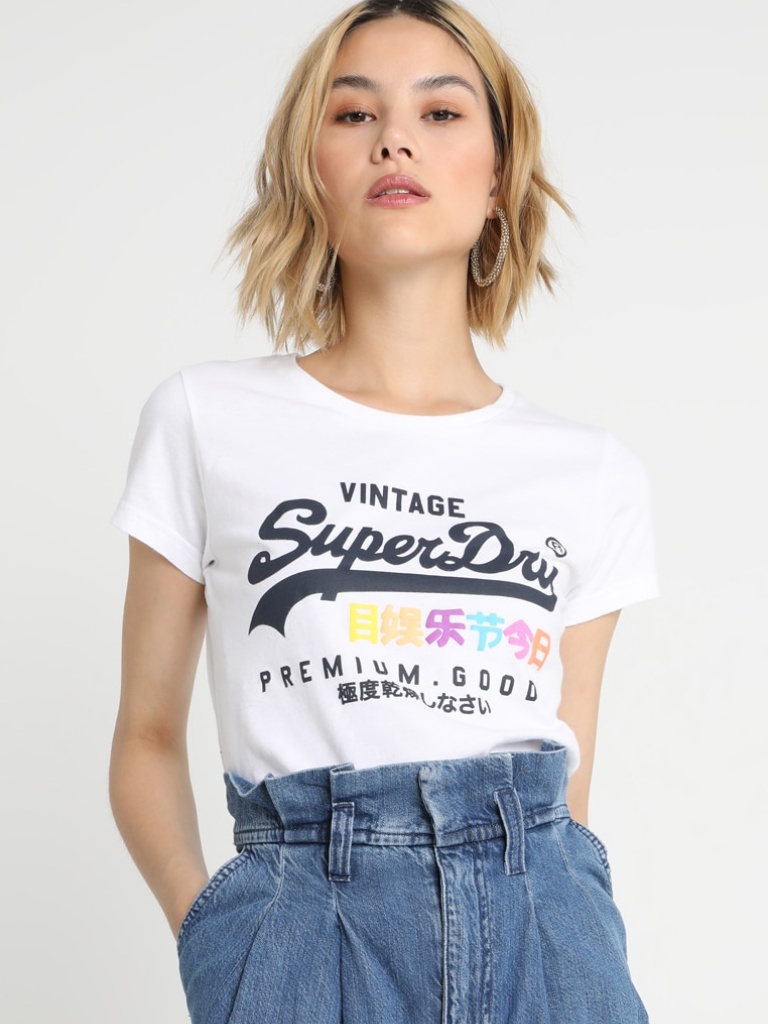
cotton relaxed short sleeve hip length Fully Tucked in crew t-shirt